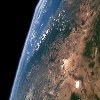
Label: land